Question: Does anyone know the name of this "LookAndFeel"? or at least know similar one? It's really amazing and I wish I could use it for my program.
<URL>

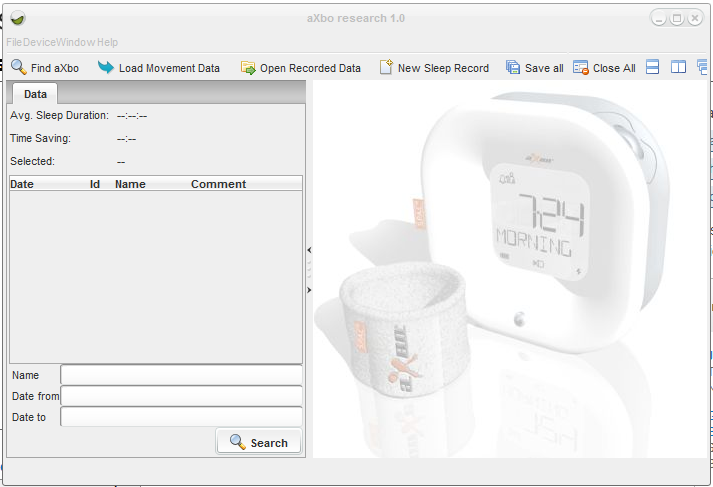
Answer: It is called 'syntheticaWhiteVision'.
<URL>
Download and save the 'jnlp'. jnlp is a plain text file. Open it and you will see somewhere in the file this:
'''
<resources>
<jar href="axbo.jar" main="true"/>
<jar href="lib/AbsoluteLayout.jar"/>
<jar href="lib/RXTXcomm.jar"/>
<jar href="lib/commons-beanutils.jar"/>
<jar href="lib/commons-logging-1.1.jar"/>
<jar href="lib/commons-digester-1.8.jar"/>
<jar href="lib/infactory-utils.jar"/>
<jar href="lib/jcommon-1.0.9.jar"/>
<jar href="lib/jfreechart-1.0.5.jar"/>
<jar href="lib/swing-components.jar"/>
<jar href="lib/swing-layout-1.0.jar"/>
<jar href="lib/synthetica.jar"/>
<jar href="lib/syntheticaWhiteVision.jar"/>
<nativelib href="lib/native_comm.jar"/>
<j2se version="1.5+" href="http://java.sun.com/products/autodl/j2se"
initial-heap-size="32m" max-heap-size="128m"/>
</resources>
'''
It seems like you have to sign up when you want to download them. Here are the direct links:
- <URL>